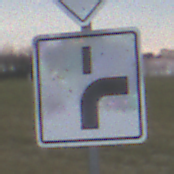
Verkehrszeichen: VerlaufVorfahrtsstrasse8
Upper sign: Vorfahrtsstrasse
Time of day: MorningAfternoon
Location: Outdoor (Suburban)
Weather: Overcast
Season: NotSpecified
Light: Natural